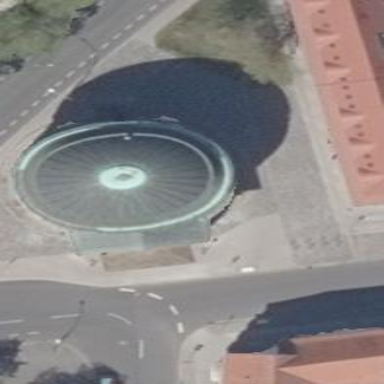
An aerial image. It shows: Building part with dome-shaped roof.